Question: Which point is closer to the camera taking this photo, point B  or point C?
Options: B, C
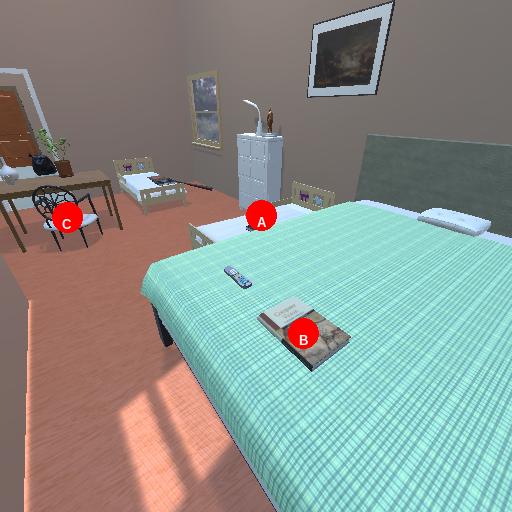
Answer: B